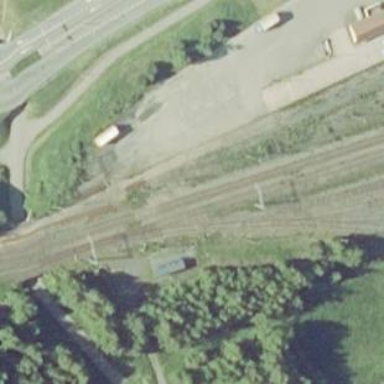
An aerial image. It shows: Wedge is used for the railway derail.